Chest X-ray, PA view. Patient: 52 years old, sex M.
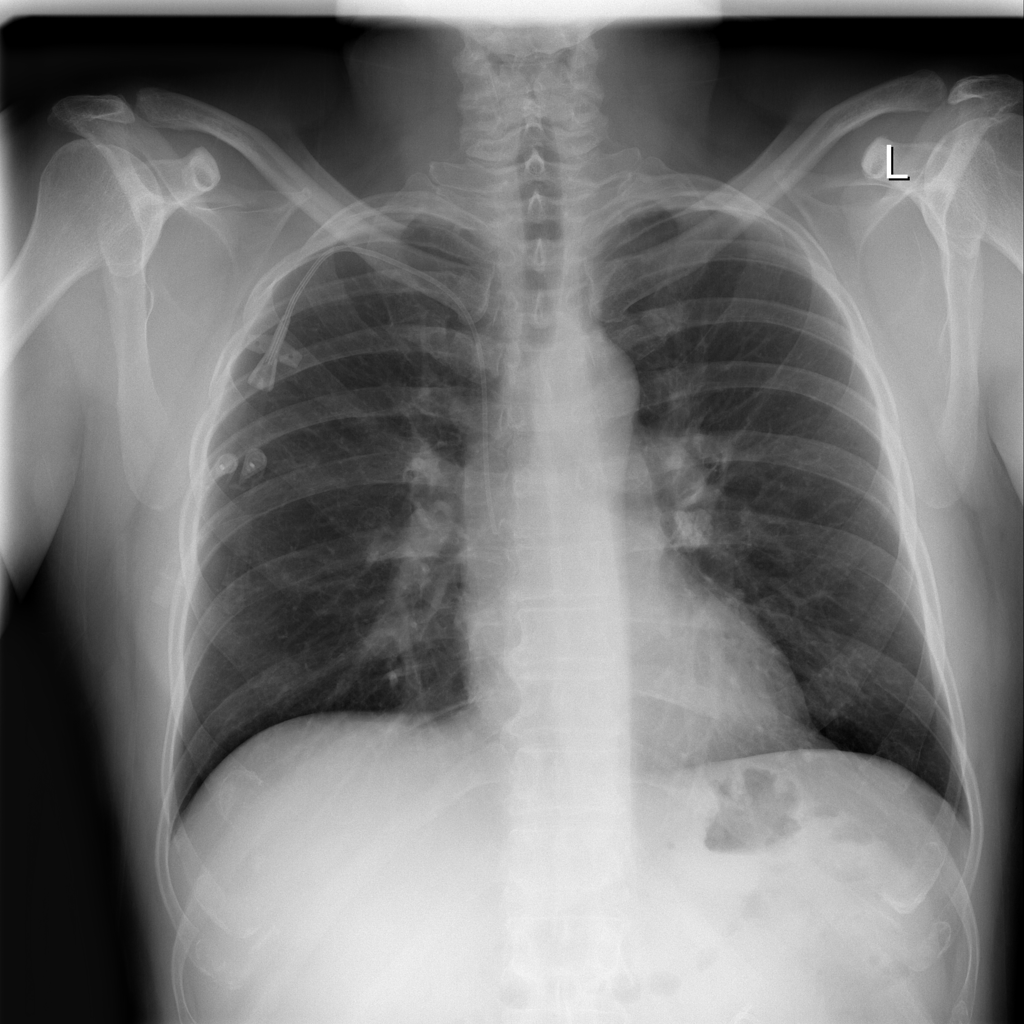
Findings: No Finding